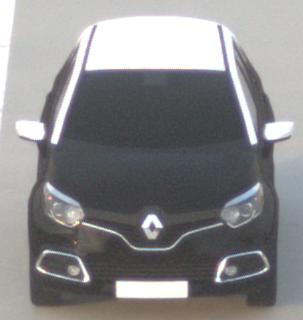
Make: Renault
Model: Captur ENERGY TCe 90
Detailed model: Captur (I)
Model produced from: 2013/06
Model produced until: 2015/05
Doors: 5
Color: black
Road condition: dry road
Daytime: sunrise or sunset
Contrast: low contrast